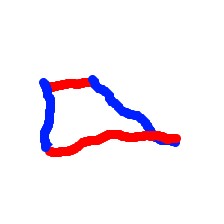
Shape: trapezoid